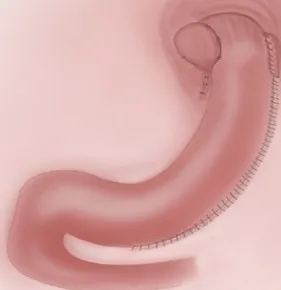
Illustration of operation technique.
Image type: radiology (x_ray)